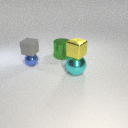
large green metal cylinder behind small blue metal sphere